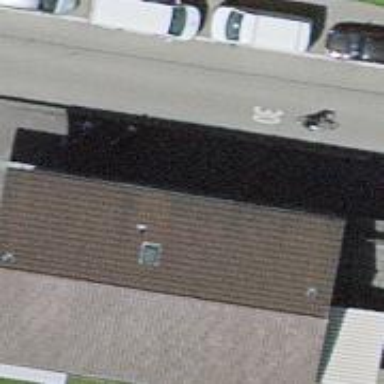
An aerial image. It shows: Motorcycle shop.